Question: I want to plot 2 integer[] vectors: onto a factor[] vector:, using the following code:
'''
plot(c,a,type='l',col="blue",xlab="foo",ylab="bar")
lines(c,b,col="red")
'''
Vector c contains strings such as: "2007-09-30 - 2007-10-06".
I am facing two problems using this method:
1. The first call plots the vector as points, even though I have specified type='l' and ignores the argument col="blue".
2. Vector c is rather large and R is trying to fit every element as a discrete point on the x-axis, which is rather hideous.
The rendered output looks like this:

Does anyone have suggestions on how to fix my problems?
Thank you for your help!
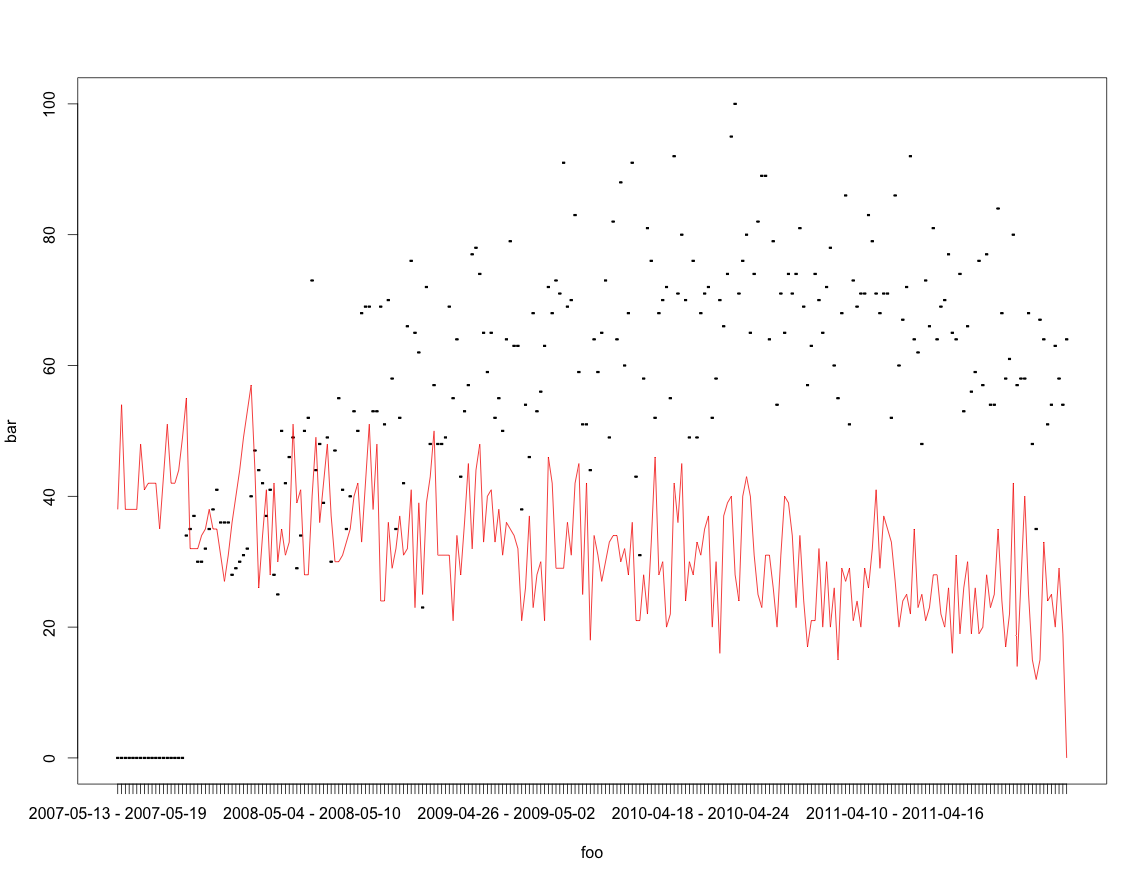
Answer: Sorry, no time for an example right now, but here's my feeble advice:
convert your 'factor', 'c' to a 'Date' class, at least for plotting. see '?Date'